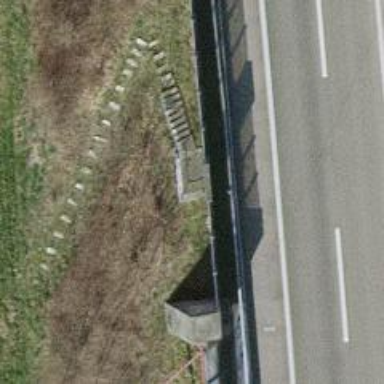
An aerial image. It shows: Bridge with guard rail.